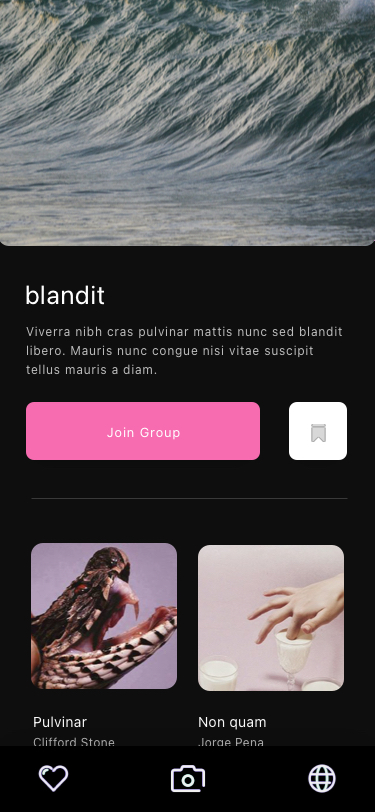
Text in this UI design:
Pulvinar
Non quam
Clifford Stone
Jorge Pena
blandit
Viverra nibh cras pulvinar mattis nunc sed blandit libero. Mauris nunc congue nisi vitae suscipit tellus mauris a diam.